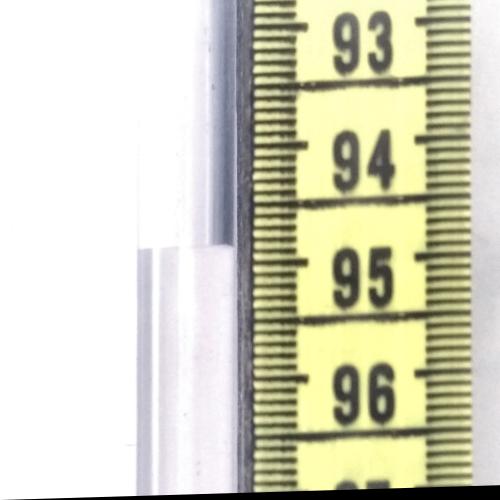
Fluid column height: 94.9 cm